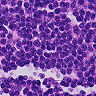
Metastatic tissue present: no